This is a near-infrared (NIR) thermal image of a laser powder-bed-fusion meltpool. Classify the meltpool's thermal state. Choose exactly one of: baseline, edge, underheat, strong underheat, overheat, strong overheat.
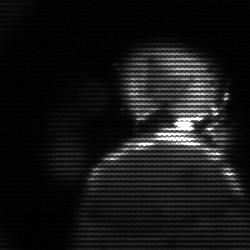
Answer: baseline